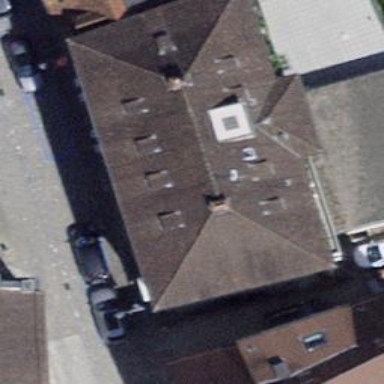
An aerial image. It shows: Furniture shop.